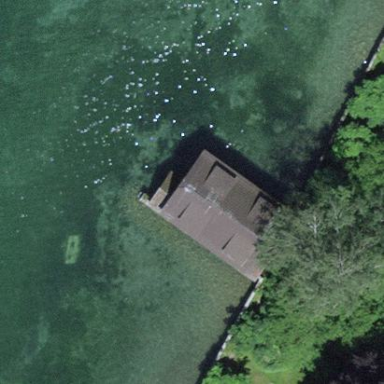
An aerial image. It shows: Boathouse building.